Question: So, I have just started using Bootstrap 3, and I want my header to be fixed at the top, content in it vertically aligned with the content in body, and lastly, responsive.
Everything works fine except that clicking on collapsed navbar doesn't seem to work. Clicking on those small icon with three bars one over other doesn't show me my list below.
I know this could be a very basic mistake but clicking on this kid right here, doesn't work:

I think I might be doing something wrong with classes in my header.
This is my code:
'''
<header class="navbar navbar-default navbar-fixed-top" role="banner">
<div class="col-10">
<div class="container">
<div class="navbar-header">
<button class="navbar-toggle" type="button" data-toggle="collapse" data-target=".navbar-ex1-collapse">
<span class="sr-only">Toggle navigation</span>
<span class="icon-bar"></span>
<span class="icon-bar"></span>
<span class="icon-bar"></span>
</button>
<a class="navbar-brand" href="#">Logo Text</a>
</div>
<nav class="collapse navbar-collapse" role="navigation">
<ul class="nav navbar-nav navbar-right">
<li class="home_button"> <a href="#"> <span class="glyphicon glyphicon-home"></span> </a> </li>
<li class="dropdown">
<a href="#" class="dropdown-toggle" data-toggle="dropdown"><b class="caret"></b></a>
<ul class="dropdown-menu">
<li> <a href="#" > My Account </a> </li><br>
<li> <a href="#"> Logout </a> </li>
</ul>
</li>
</ul>
</nav>
</div>
</div>
</header>
'''
The only thing I have in my custom css is:
'''
@media (min-width: 980px){
body{
padding-top: 70px;
}
}
'''
but I don't think that would be causing this problem.
The things I have included before my header in my html are:
'''
<script src="/static/js/jquery-1.10.2.min.js"></script>
<script src="/static/js/jquery-migrate-1.2.1.js"></script>
<script type="text/javascript" src="/static/js/bootstrap-3.0.0-min.js"></script>
<link href="/static/css/bootstrap-3.0.0.css" rel="stylesheet" media="screen">
<link href="/static/app/bssgame2/css/my_custom.css" rel="stylesheet" media="screen">
'''
which are all in my local directory.
Searching for "collapse not working"/"collapse click not working" shows me bunch of results which seem to be related to the problem of this icon itself not showing up.
Including collapse.js that came with bootstrap didn't fix this problem either.
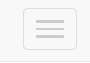
Answer: Collapsing of the navbar uses the collapse plugin, see: <URL>. So add data-toggle="collapse" and a data-target to your navbar button. And add the same class as used for data-target to the nav element of your navbar:
'''
<button class="navbar-toggler" type="button" data-toggle="collapse" data-target=".navbar-collapse">
'''
and:
'''
<nav class="collapse navbar-collapse" role="navigation">
'''
More about <URL>.